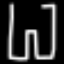
Label: pants